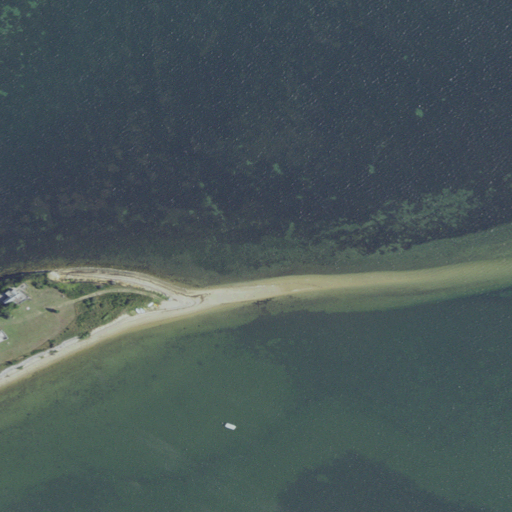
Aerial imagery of cape in Massachusetts named John Oliver Point containing open water, barren land, and low intensity development